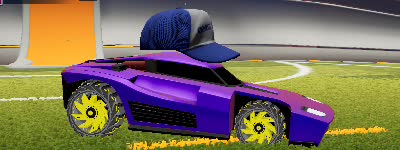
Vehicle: breakout